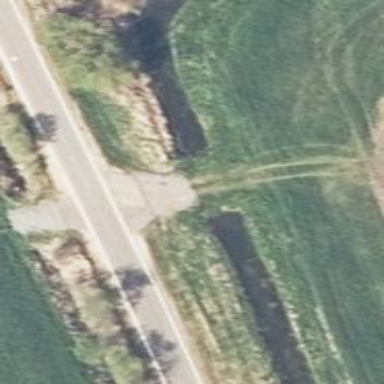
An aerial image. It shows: Culvert tunnel.